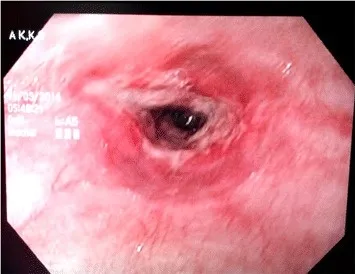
Fibrotic bands seen in upper gastrointestinal endoscopy on the 28th day.
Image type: endoscopy (gi_endoscopy)